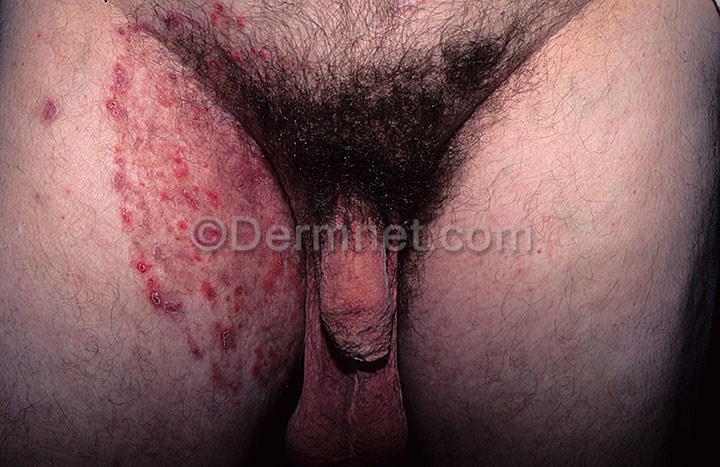
Disease: Tinea Ringworm Candidiasis and other Fungal Infections